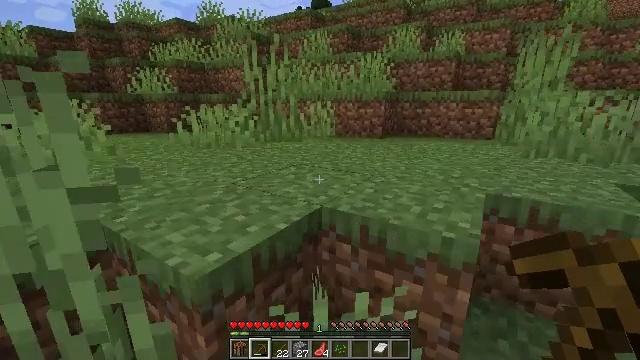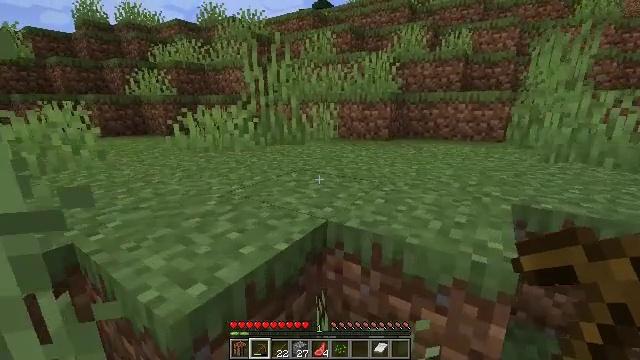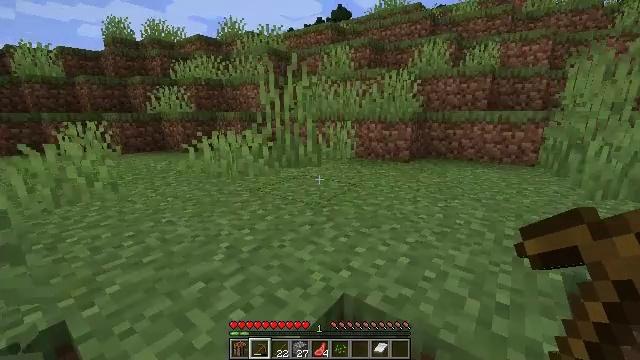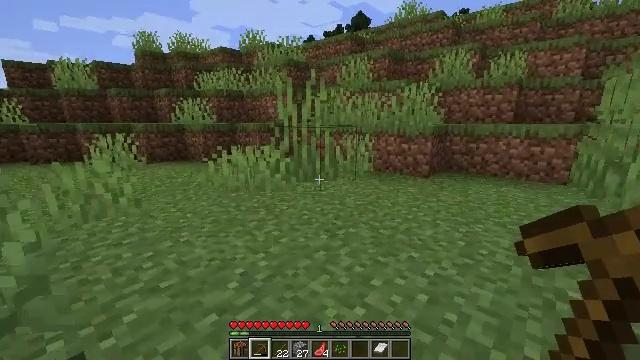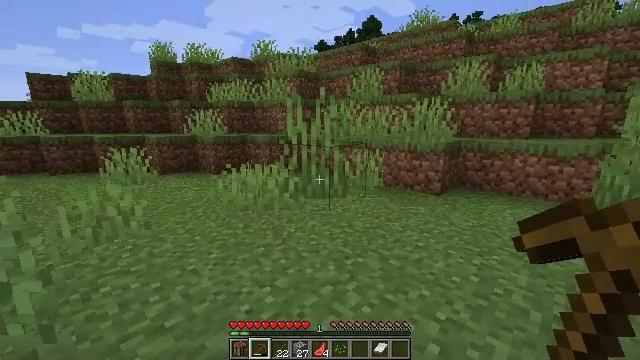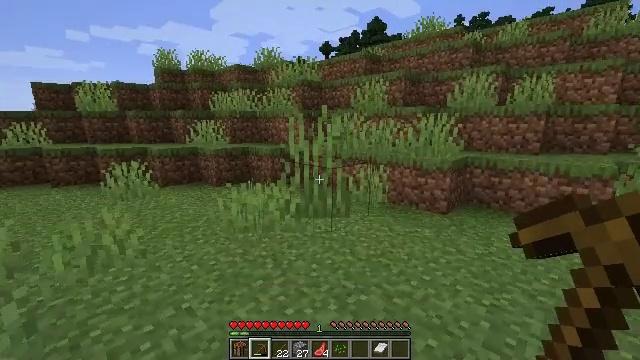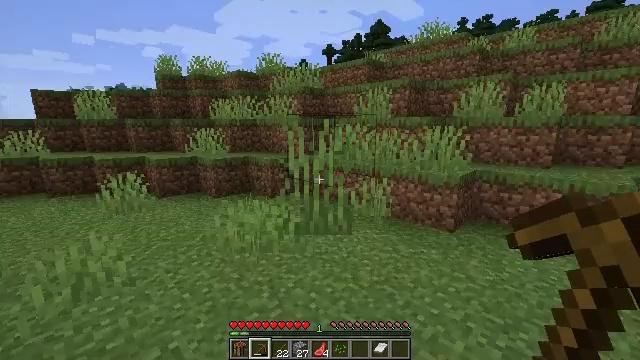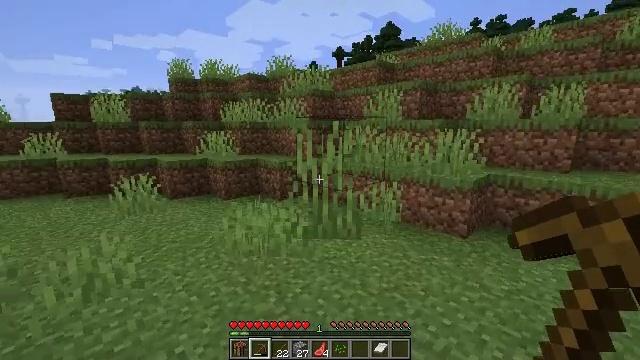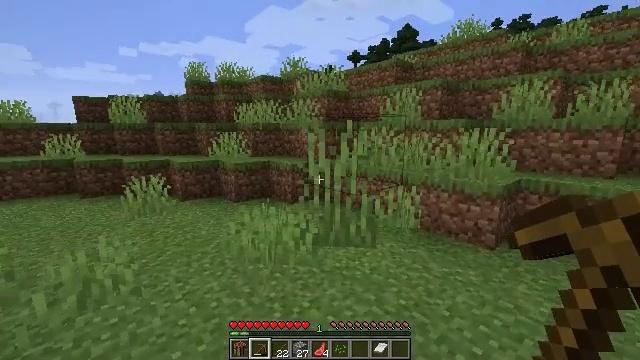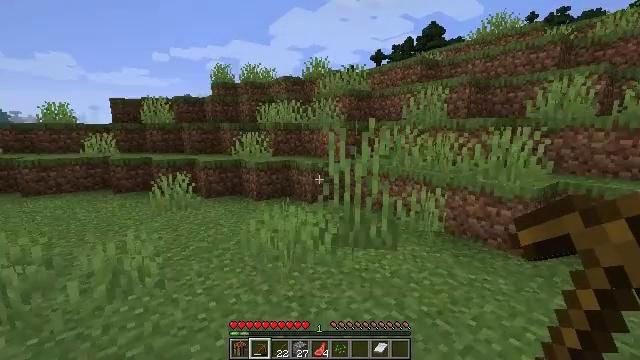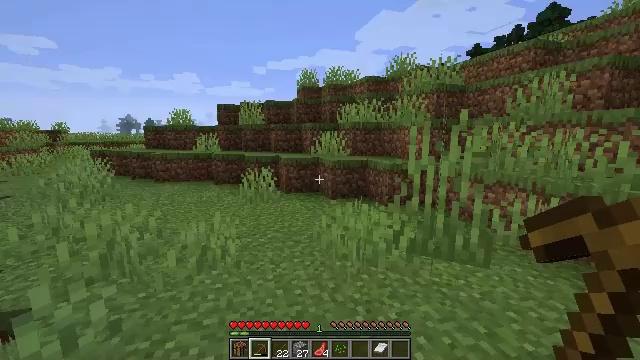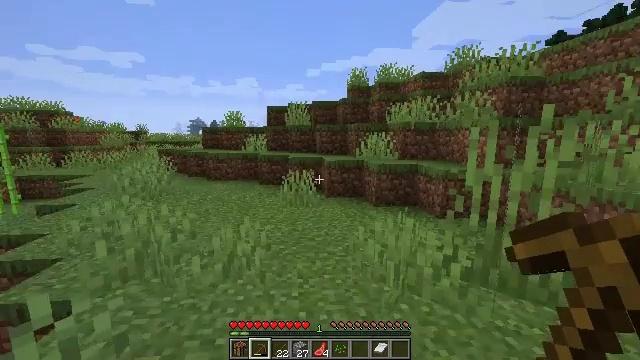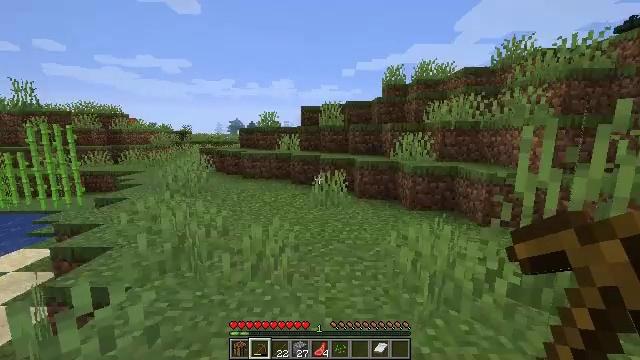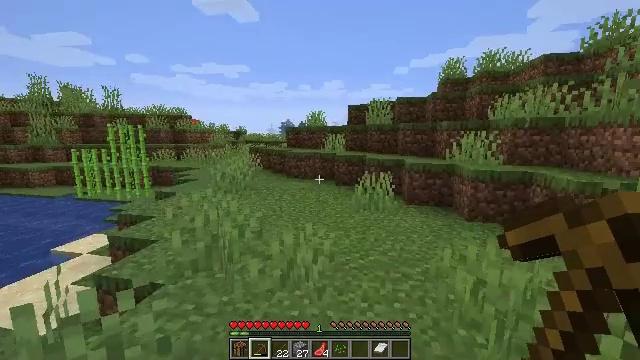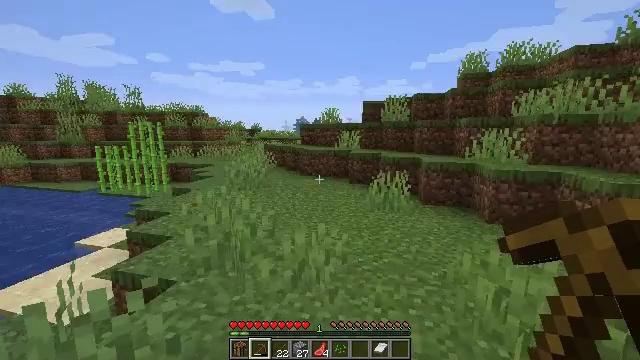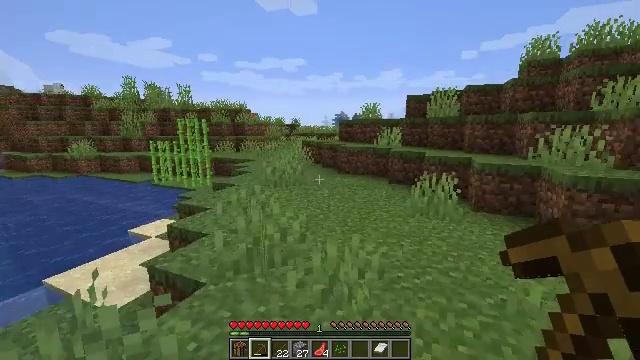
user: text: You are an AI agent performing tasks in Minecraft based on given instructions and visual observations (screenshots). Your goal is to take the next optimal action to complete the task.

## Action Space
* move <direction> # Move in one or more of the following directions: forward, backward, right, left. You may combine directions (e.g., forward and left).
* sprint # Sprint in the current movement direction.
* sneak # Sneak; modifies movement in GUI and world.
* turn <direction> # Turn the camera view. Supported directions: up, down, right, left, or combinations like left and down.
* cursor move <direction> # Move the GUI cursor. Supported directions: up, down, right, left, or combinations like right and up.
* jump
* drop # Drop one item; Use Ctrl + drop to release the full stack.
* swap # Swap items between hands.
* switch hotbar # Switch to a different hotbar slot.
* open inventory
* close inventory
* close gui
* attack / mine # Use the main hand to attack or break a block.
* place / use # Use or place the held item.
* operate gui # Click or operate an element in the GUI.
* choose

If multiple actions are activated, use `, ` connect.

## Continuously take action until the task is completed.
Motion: motion action
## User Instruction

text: Harvest sugar cane from the plant.
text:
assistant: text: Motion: move forward
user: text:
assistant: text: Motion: move forward, turn left, jump
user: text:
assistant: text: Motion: move forward, turn left and up, jump
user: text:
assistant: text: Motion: move forward, turn left, jump
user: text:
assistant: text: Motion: move forward, jump
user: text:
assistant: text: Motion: move forward
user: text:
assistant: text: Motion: move forward, turn left
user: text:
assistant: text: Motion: move forward, turn left
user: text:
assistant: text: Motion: move forward, turn left
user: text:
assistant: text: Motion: move forward, turn left
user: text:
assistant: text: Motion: move forward, turn left
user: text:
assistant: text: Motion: move forward, turn left
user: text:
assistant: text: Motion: move forward, turn left
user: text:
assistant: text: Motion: move forward, turn left
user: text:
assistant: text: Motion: move forward, turn left
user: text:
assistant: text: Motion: move forward, turn left and down
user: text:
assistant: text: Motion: move forward, turn left
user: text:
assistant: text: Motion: move forward, turn left
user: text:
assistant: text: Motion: move forward, turn left
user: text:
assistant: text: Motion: move forward
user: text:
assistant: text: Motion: move forward
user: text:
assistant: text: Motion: move forward
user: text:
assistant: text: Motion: move forward
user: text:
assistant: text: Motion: move forward
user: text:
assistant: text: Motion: move forward
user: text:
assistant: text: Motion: move forward
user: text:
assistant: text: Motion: move forward, turn right
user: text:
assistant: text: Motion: move forward, turn right
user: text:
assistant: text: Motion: move forward, turn right
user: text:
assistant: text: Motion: move forward, turn right